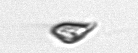
Label: Cryptophyta